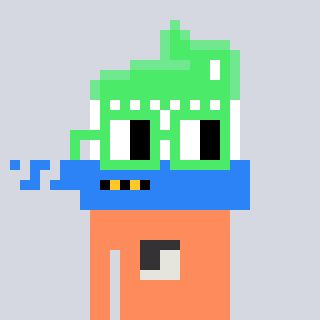
a pixel art character with square light green glasses, a toothbrush-shaped head and a peachy-colored body on a cool background